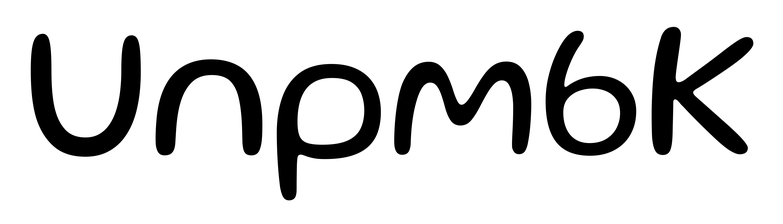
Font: Gluten_Light